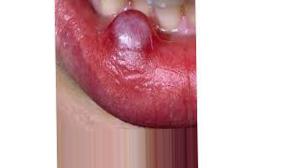
Condition: Mouth Ulcer